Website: macys
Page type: gifting
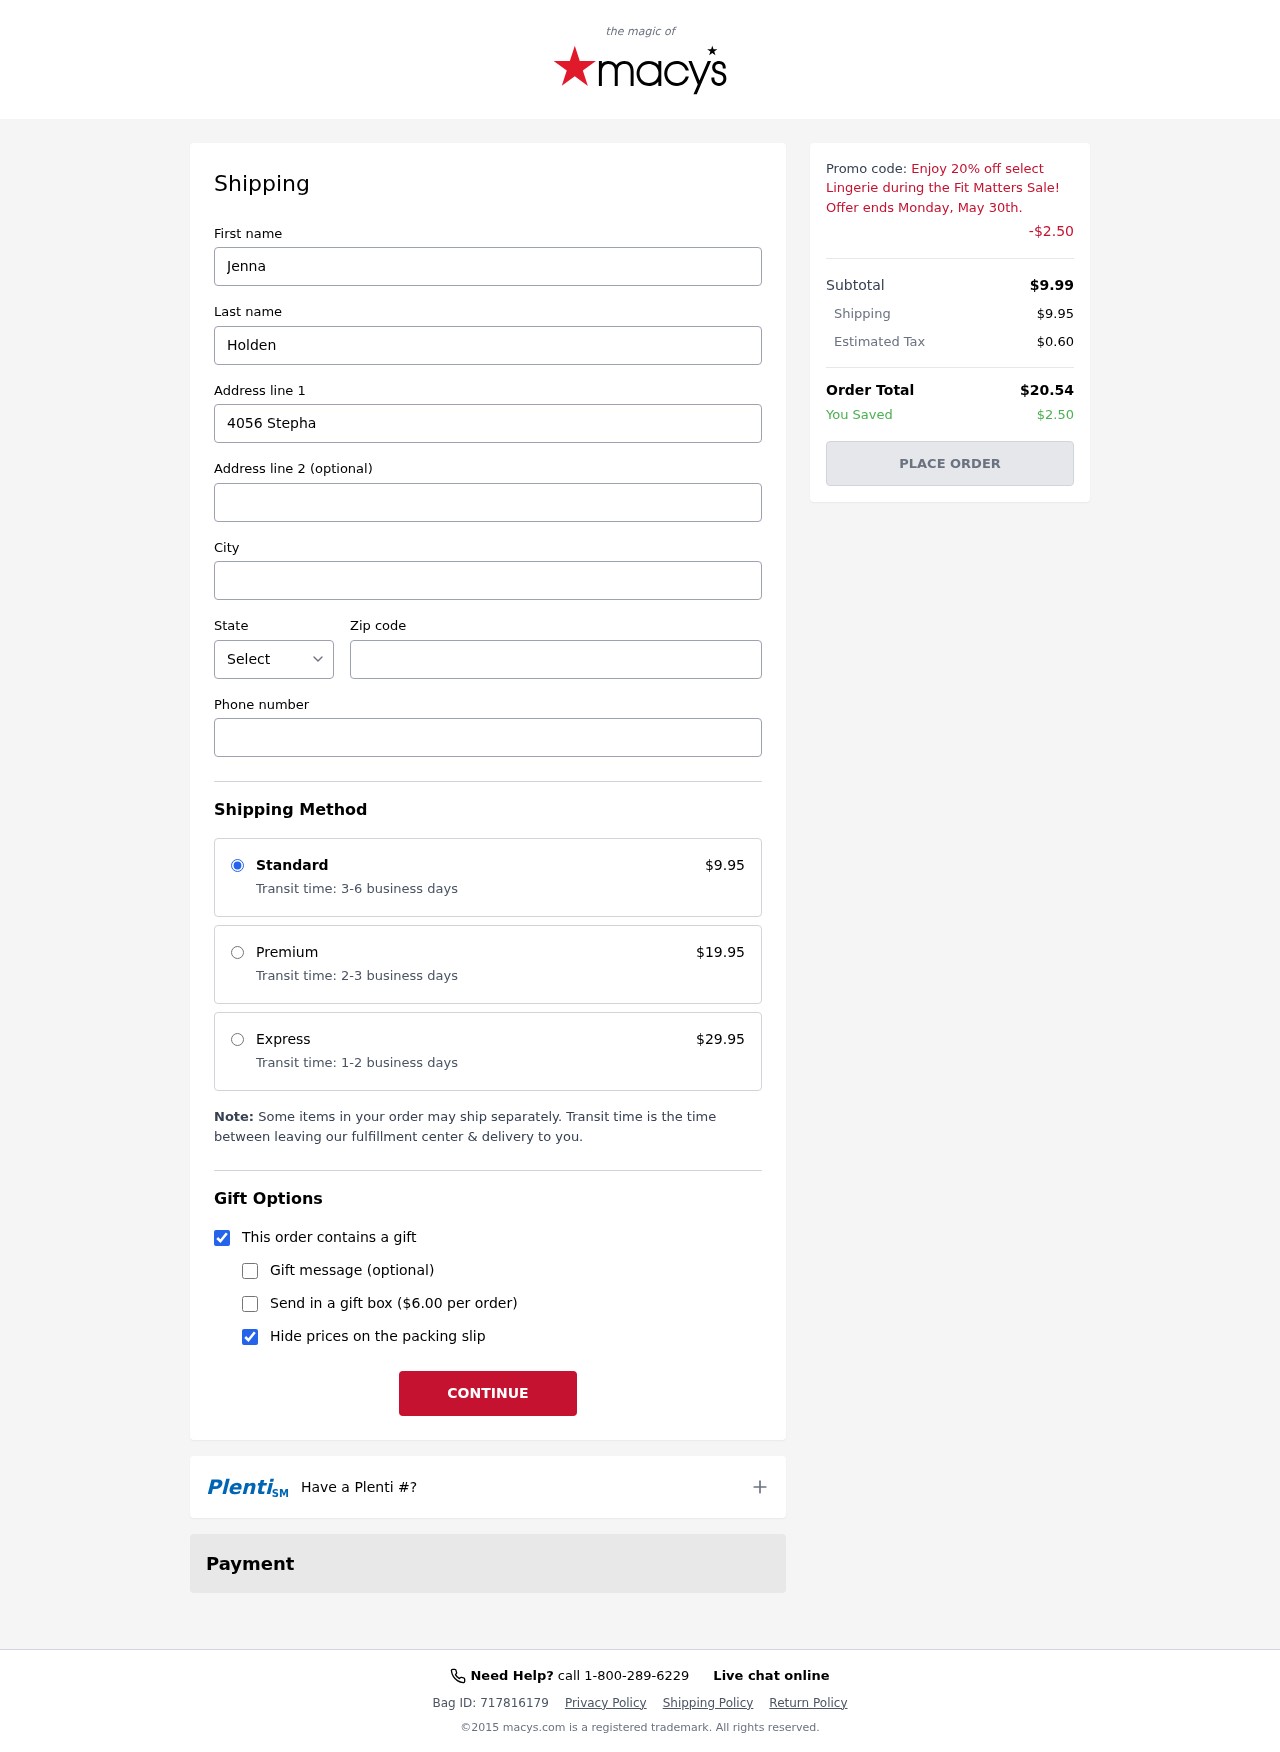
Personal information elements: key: PII_CITY
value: New Alexisberg
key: PII_FIRSTNAME
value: Jenna
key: PII_LASTNAME
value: Holden
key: PII_PHONE
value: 7667456104
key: PII_POSTCODE
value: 41776
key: PII_STATE_ABBR
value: KS
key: PII_STREET
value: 4056 Stephanie Crest
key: PII_STREET2
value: Suite 847
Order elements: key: ORDER_SHIPPING_COST
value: $9.95
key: ORDER_DISCOUNT
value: -$2.50
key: ORDER_SUBTOTAL
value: $9.99
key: ORDER_TAX
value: $0.60
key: ORDER_TOTAL
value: $20.54
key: ORDER_SAVINGS
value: $2.50